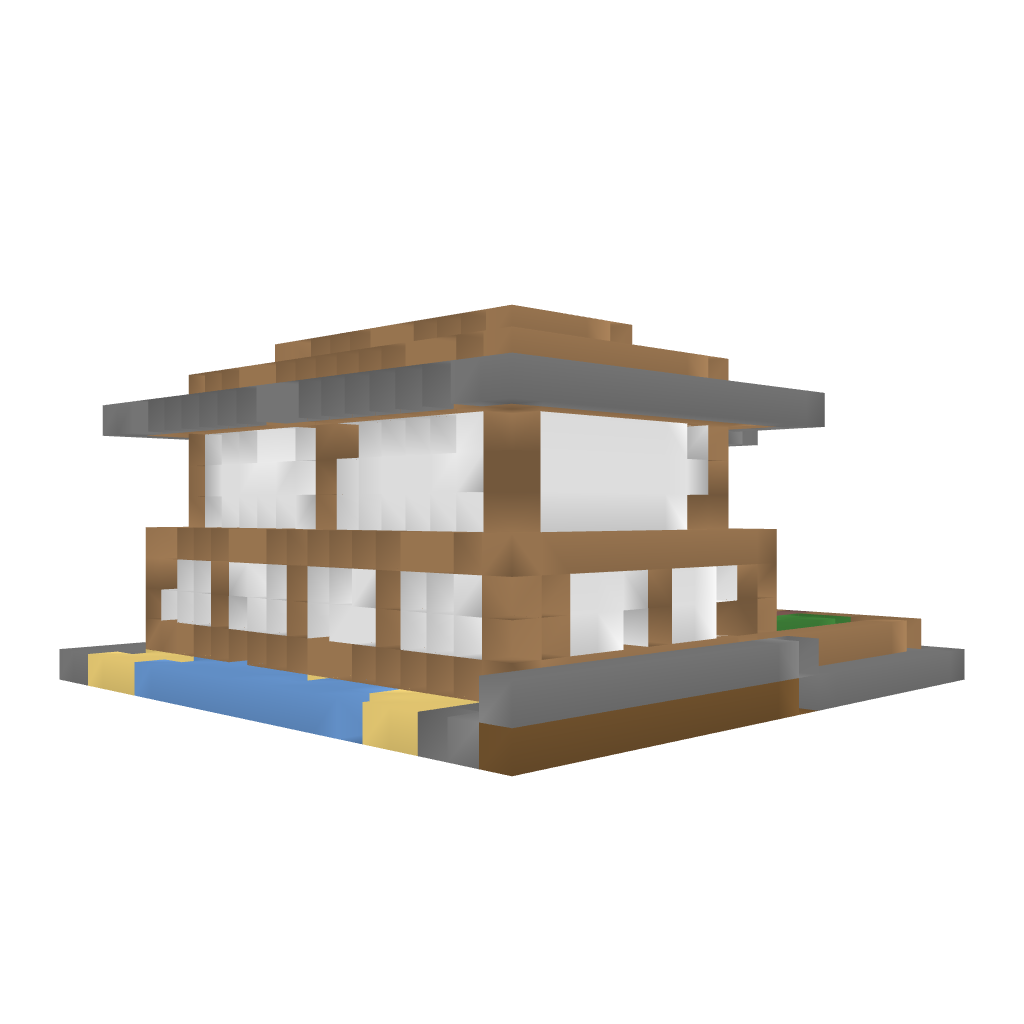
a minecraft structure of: Dark wood house good quality